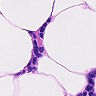
Metastatic tissue present: no